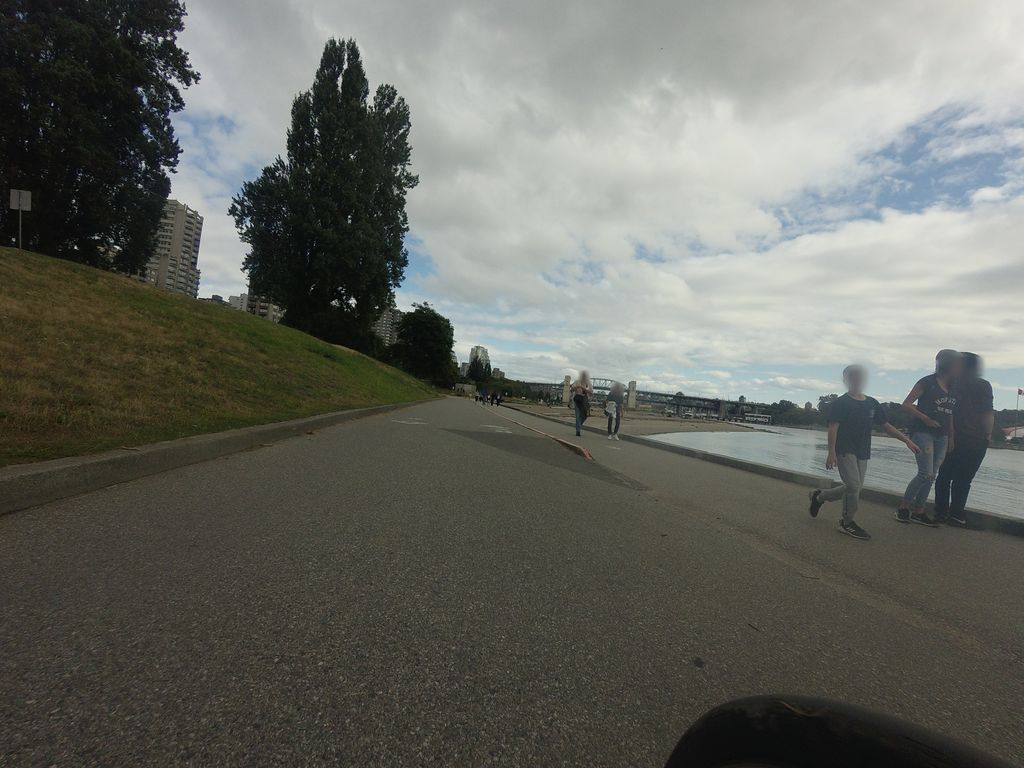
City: vancouver